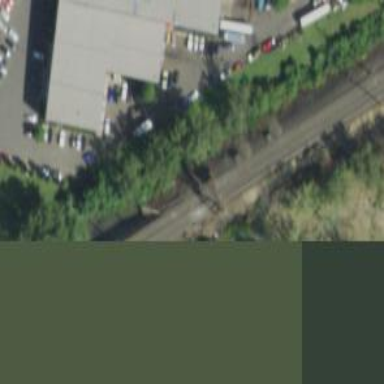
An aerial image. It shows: Railway bridge with electrified contact lines.